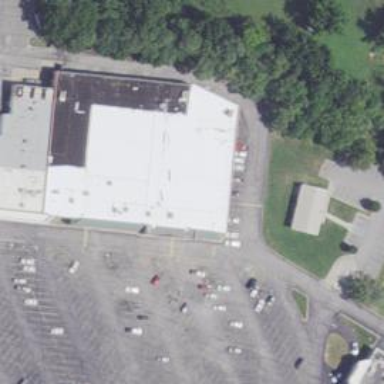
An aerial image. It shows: Supermarket.